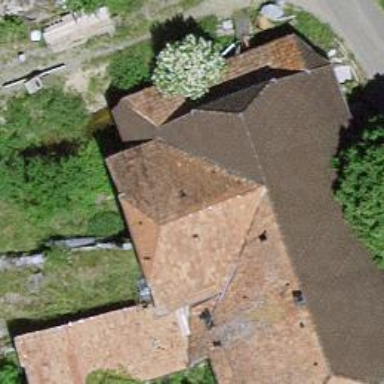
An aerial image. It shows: Farm building.